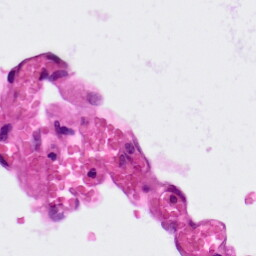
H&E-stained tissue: Lung